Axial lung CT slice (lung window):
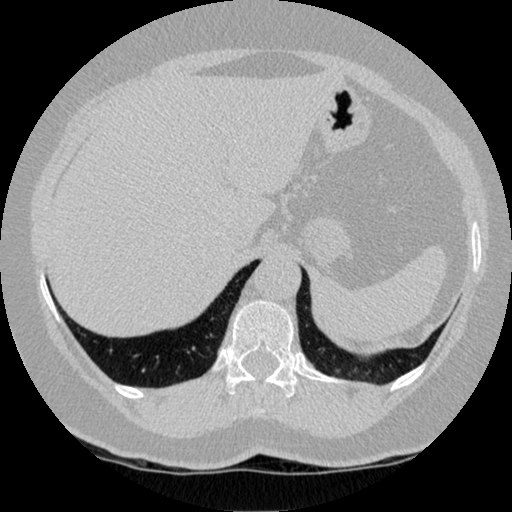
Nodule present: no